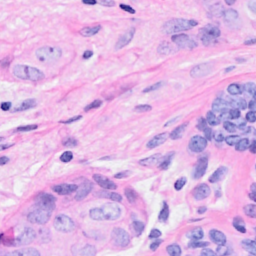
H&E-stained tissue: Breast